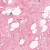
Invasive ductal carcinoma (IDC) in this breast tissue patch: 0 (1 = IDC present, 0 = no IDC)